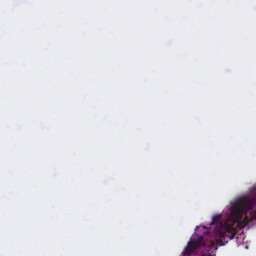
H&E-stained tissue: Ovarian